Interaction volume radius: 10 \u00c5
Interaction volume height: 20 \u00c5
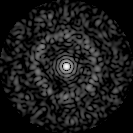
Disorder parameter: 0.8447